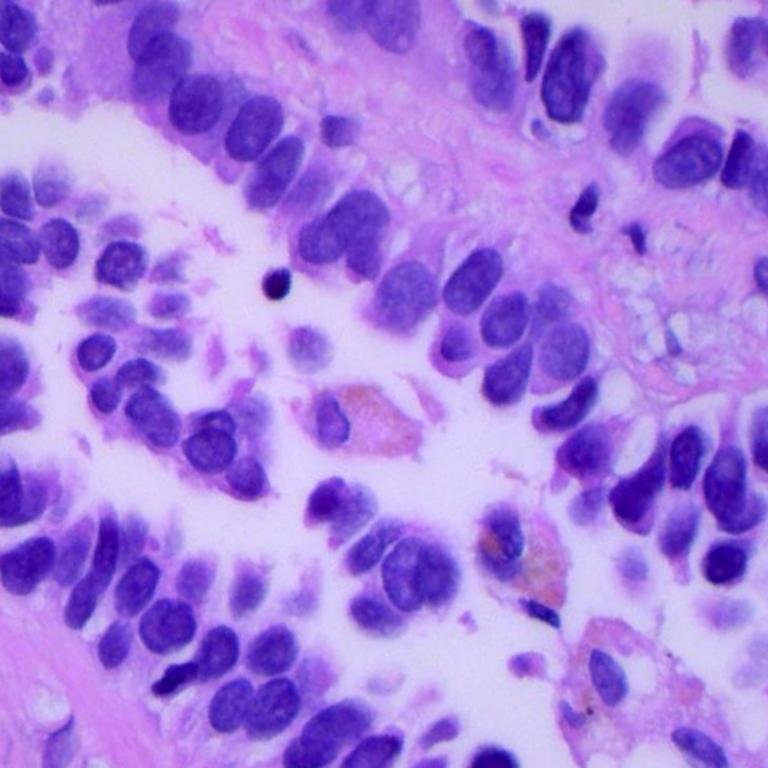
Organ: lung
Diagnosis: adenocarcinomas